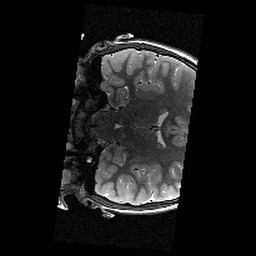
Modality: T2w
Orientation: coronal
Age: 11
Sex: female
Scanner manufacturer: siemens
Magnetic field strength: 3 T
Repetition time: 9.23 s
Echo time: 0.067 s